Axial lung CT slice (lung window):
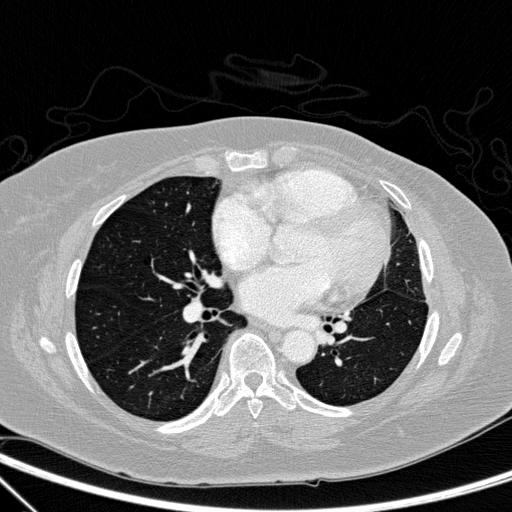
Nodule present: no